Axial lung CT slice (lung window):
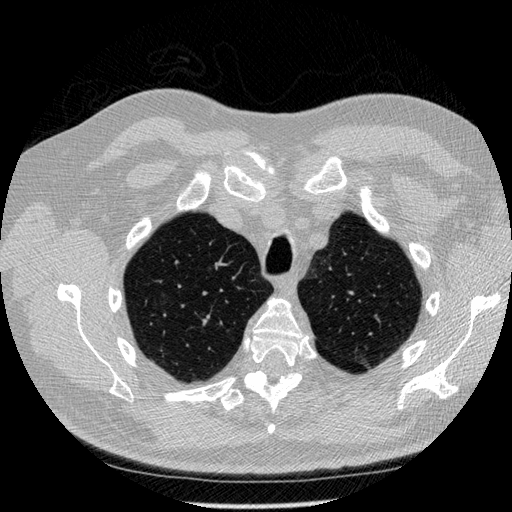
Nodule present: no